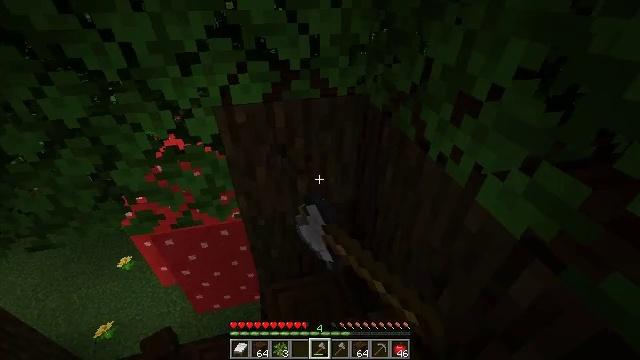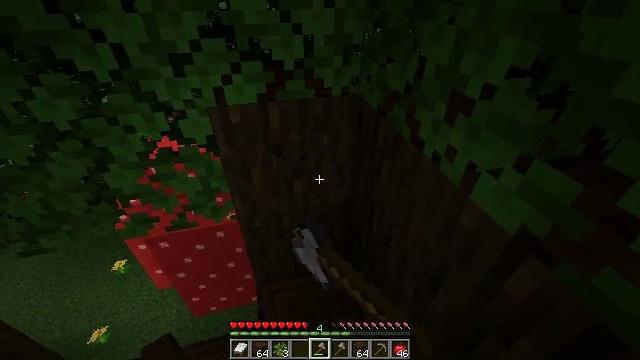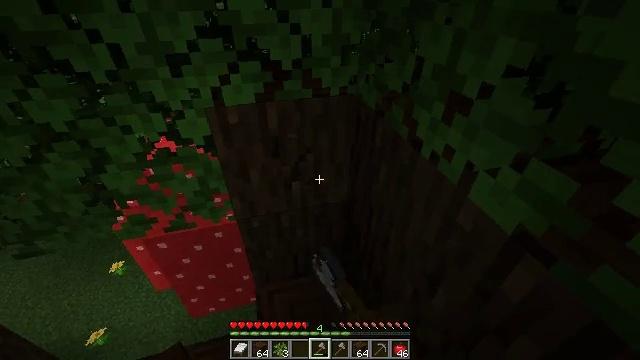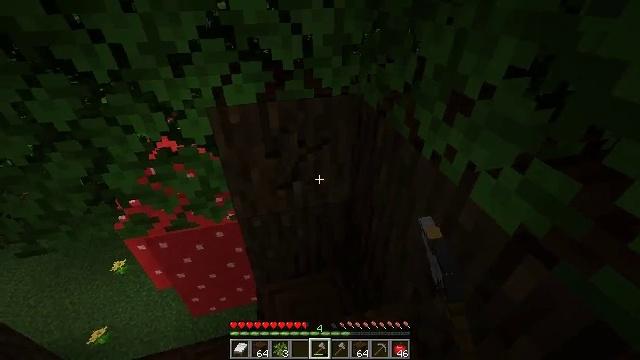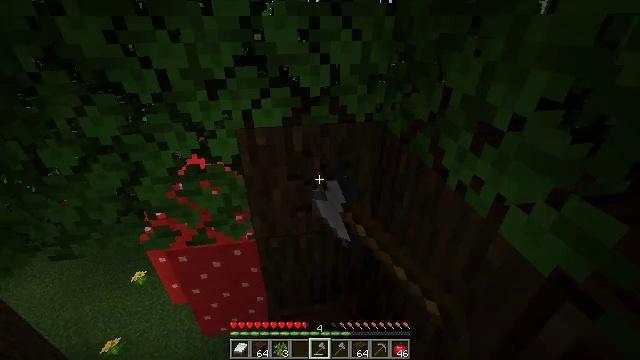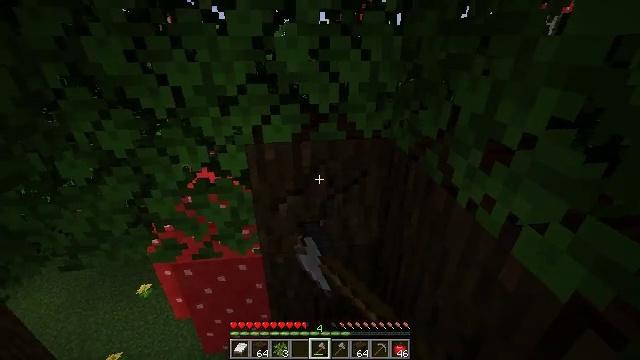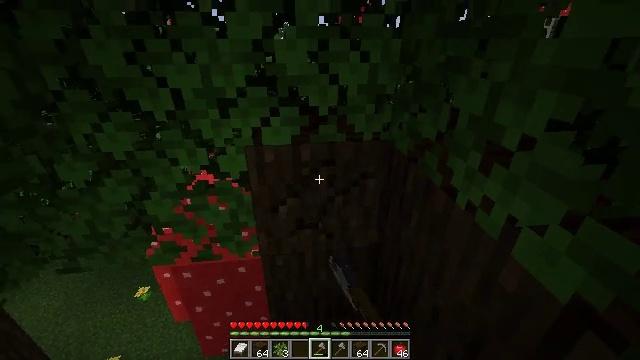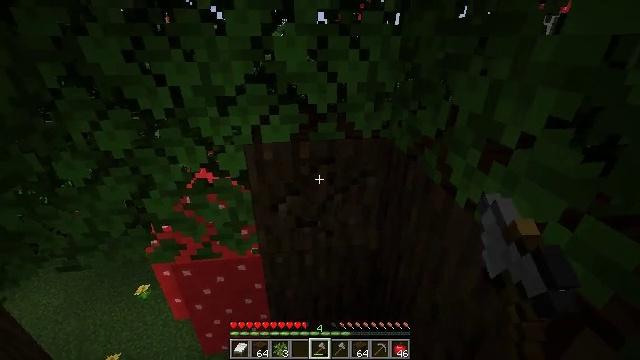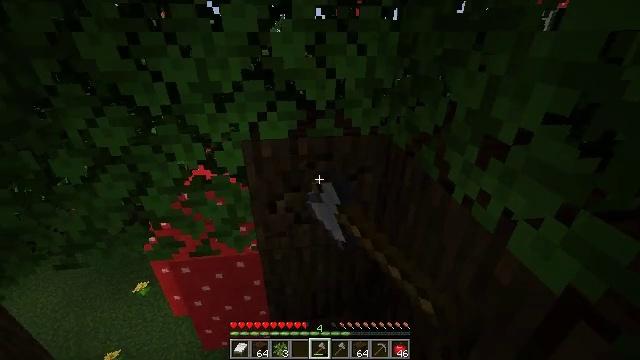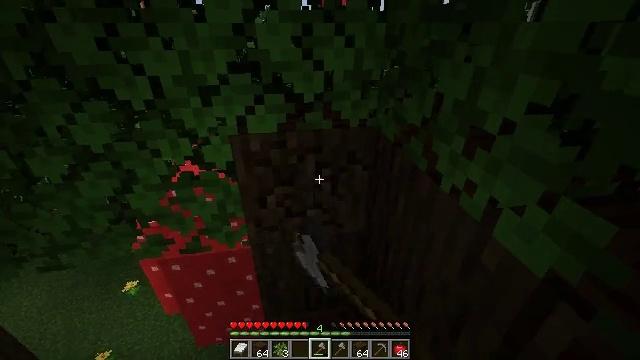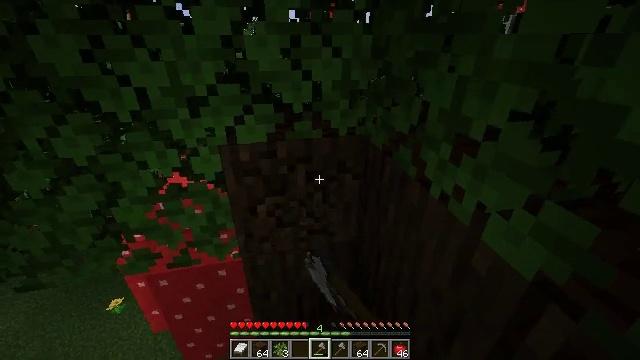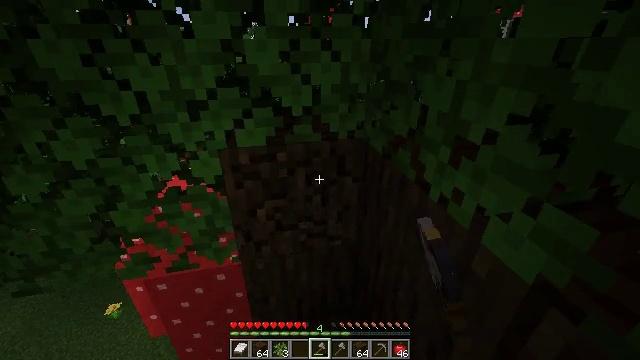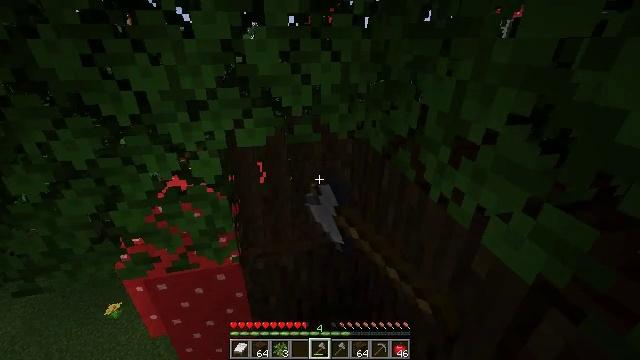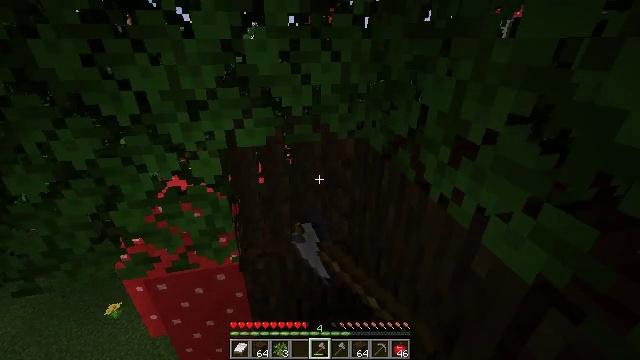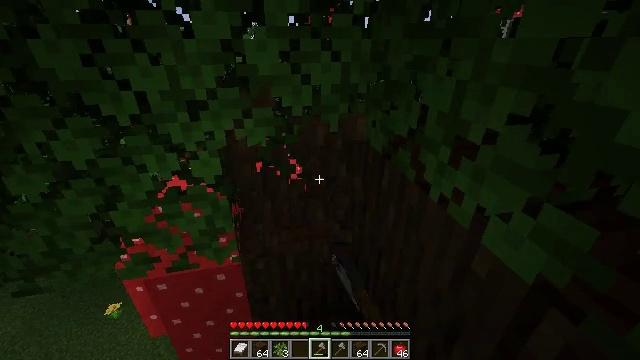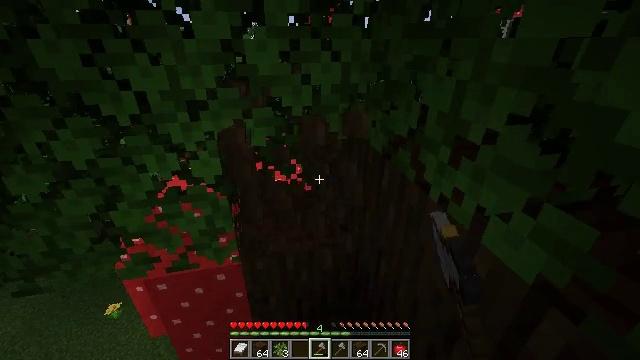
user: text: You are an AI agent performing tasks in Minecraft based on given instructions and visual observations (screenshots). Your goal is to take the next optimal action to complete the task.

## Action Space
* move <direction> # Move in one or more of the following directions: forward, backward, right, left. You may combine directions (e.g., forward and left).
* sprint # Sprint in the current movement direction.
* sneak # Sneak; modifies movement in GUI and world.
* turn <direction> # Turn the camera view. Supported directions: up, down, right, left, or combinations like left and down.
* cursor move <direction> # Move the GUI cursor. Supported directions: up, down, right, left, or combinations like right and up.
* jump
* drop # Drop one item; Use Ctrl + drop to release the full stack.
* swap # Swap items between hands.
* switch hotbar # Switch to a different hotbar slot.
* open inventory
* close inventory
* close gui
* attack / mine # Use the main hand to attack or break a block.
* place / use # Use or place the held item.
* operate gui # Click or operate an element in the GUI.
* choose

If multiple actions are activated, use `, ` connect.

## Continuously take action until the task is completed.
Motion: motion action
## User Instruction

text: Break the dark oak log in the forest.
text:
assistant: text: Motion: turn right, attack / mine
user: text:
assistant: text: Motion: attack / mine
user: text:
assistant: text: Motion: attack / mine
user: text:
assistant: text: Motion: turn left and up, attack / mine
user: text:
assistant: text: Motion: turn left and up, attack / mine
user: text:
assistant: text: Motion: attack / mine
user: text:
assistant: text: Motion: attack / mine
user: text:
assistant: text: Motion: attack / mine
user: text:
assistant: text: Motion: turn right and down, attack / mine
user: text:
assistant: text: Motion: turn right and up, attack / mine
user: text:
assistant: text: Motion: attack / mine
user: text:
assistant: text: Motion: attack / mine
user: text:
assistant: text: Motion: attack / mine
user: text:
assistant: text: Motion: attack / mine
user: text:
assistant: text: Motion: attack / mine
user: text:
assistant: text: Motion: attack / mine
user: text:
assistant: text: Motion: turn right, attack / mine
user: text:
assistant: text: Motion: turn right and down, attack / mine
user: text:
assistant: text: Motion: turn right and down, attack / mine
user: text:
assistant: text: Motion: turn right, attack / mine
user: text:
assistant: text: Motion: attack / mine
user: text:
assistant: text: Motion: attack / mine
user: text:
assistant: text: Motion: attack / mine
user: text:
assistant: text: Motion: attack / mine
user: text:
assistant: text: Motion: attack / mine
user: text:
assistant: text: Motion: attack / mine
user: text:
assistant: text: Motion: attack / mine
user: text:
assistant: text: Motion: attack / mine
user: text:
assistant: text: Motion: attack / mine
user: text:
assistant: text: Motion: attack / mine